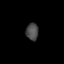
Tissue: prostate
Cell type: T cells
Senescence score: 0.2836
Nuclear area (px): 210
Mean DAPI intensity: 73.005